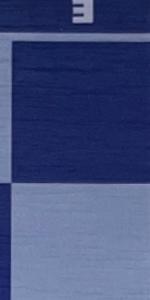
Label: Empty